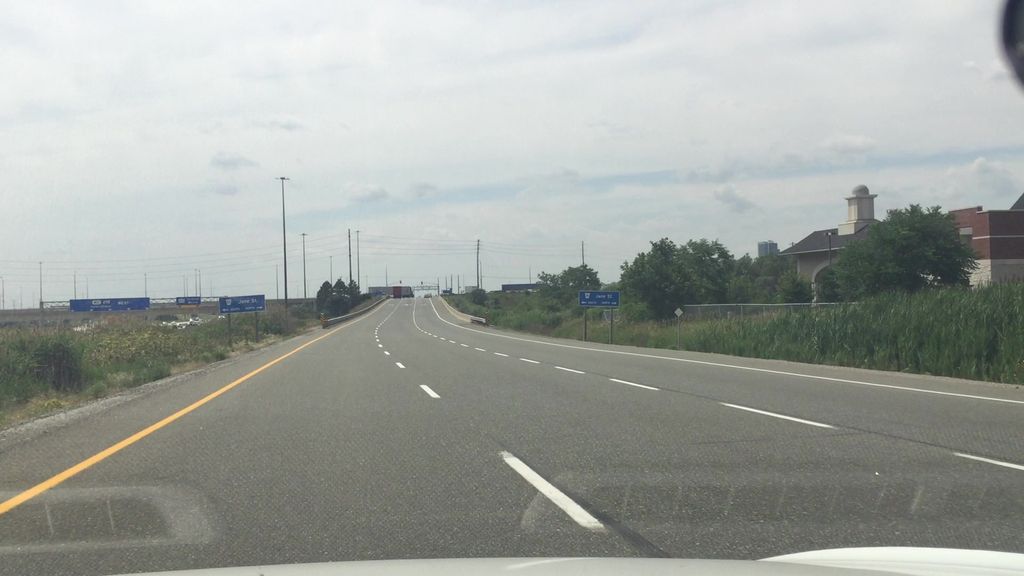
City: toronto